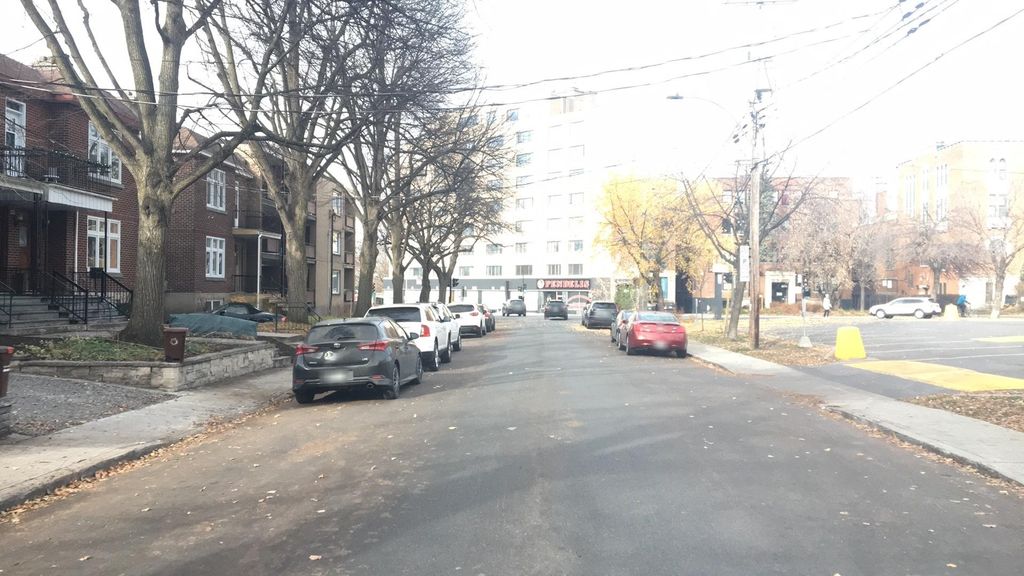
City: montreal